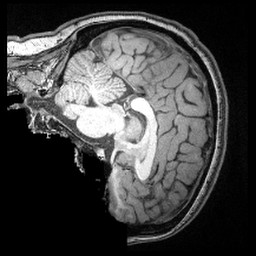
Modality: T1w
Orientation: sagittal
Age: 27
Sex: female
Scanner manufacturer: siemens
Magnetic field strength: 3 T
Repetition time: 2.4 s
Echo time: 0.00374 s